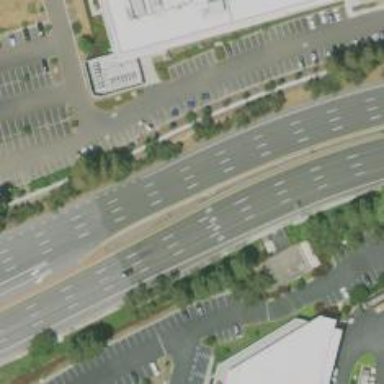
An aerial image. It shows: This image shows trunk highway that functions as expressway.